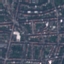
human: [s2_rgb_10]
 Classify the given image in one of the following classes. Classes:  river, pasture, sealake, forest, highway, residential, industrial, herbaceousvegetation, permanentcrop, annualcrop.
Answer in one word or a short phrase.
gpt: Residential